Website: ulta-beauty
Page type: billing-address
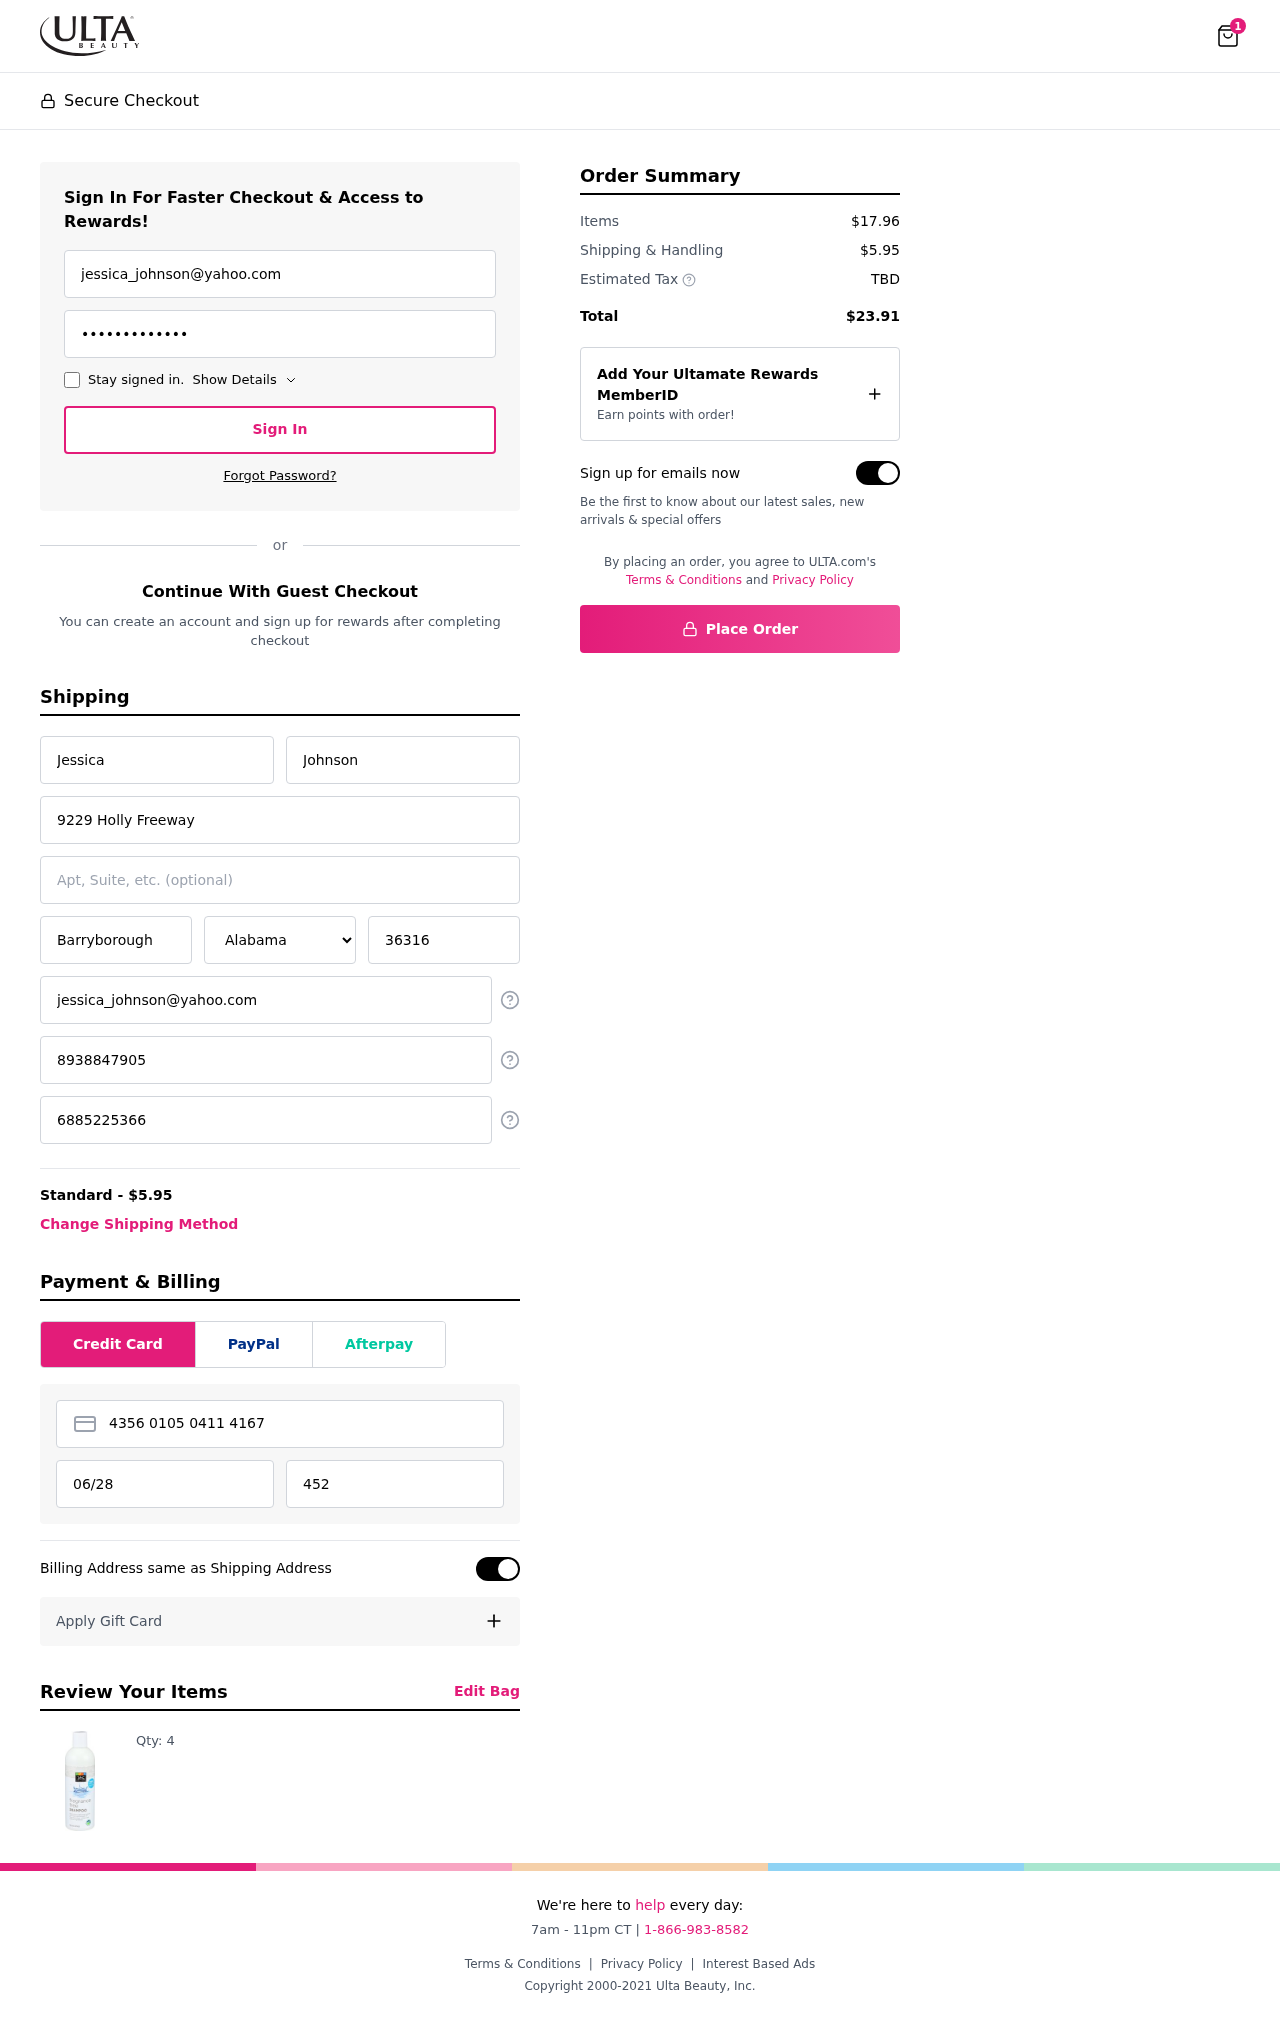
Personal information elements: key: PII_STATE
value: Alabama
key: PII_EMAIL
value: jessica_johnson@yahoo.com
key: PII_FIRSTNAME
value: Jessica
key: PII_LASTNAME
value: Johnson
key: PII_STREET
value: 9229 Holly Freeway
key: PII_CITY
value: Barryborough
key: PII_POSTCODE
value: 36316
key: PII_PHONE
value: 8938847905
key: PII_ALT_PHONE
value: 6885225366
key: PII_CARD_NUMBER
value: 4356 0105 0411 4167
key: PII_CARD_EXPIRY
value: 06/28
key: PII_CARD_CVV
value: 452
Product elements: key: PRODUCT1_QUANTITY
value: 4
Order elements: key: ORDER_NUM_ITEMS
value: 1
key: ORDER_SHIPPING_COST
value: $5.95
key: ORDER_SUBTOTAL
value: $17.96
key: ORDER_TOTAL
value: $23.91